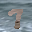
Label: 7